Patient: sex M, age 67
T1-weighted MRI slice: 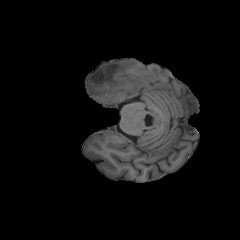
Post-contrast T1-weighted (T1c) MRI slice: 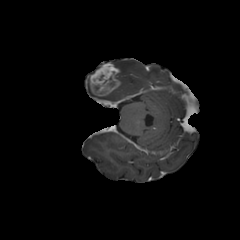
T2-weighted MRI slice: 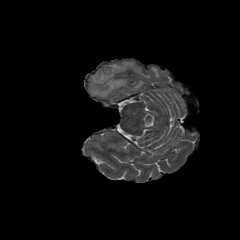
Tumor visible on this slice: yes
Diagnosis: Glioblastoma, IDH-wildtype
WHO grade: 4